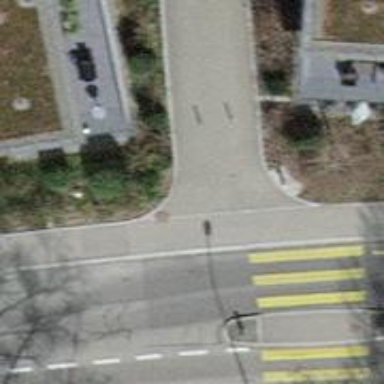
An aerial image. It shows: Unmarked crossing with traffic calming table.